Question: I have already fetch calendars from EKEventStore ,so is there a way to know if a calendar is from Facebook or not like the picture below.

thanks
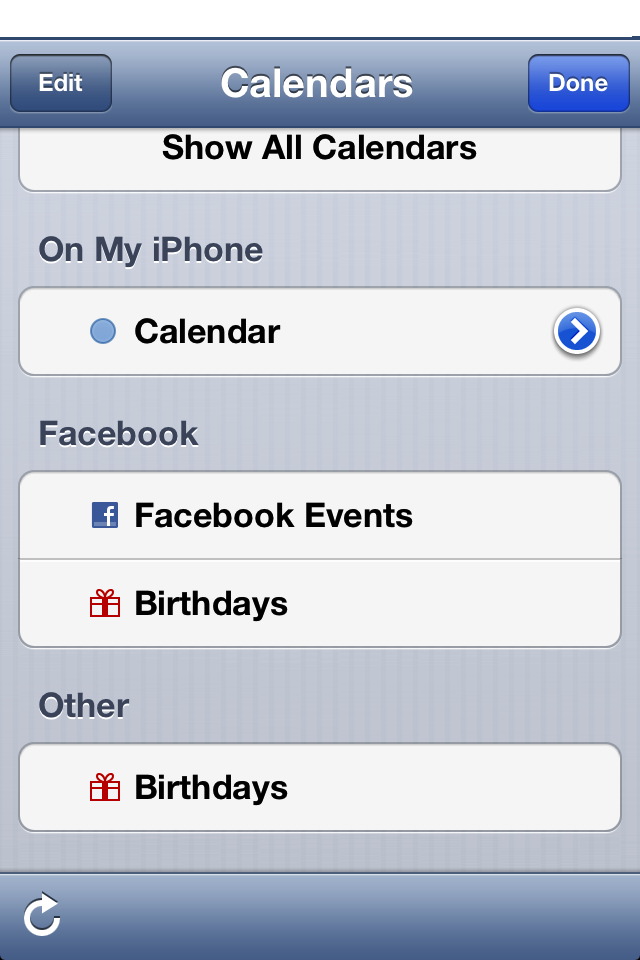
Answer: You can do it like this:
- -
So you have to split the description string and get the "account" substring and read the value from there